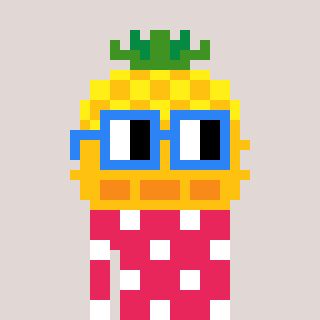
a pixel art character with square blue glasses, a pineapple-shaped head and a redpinkish-colored body on a warm background